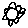
Label: flower